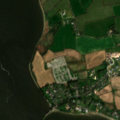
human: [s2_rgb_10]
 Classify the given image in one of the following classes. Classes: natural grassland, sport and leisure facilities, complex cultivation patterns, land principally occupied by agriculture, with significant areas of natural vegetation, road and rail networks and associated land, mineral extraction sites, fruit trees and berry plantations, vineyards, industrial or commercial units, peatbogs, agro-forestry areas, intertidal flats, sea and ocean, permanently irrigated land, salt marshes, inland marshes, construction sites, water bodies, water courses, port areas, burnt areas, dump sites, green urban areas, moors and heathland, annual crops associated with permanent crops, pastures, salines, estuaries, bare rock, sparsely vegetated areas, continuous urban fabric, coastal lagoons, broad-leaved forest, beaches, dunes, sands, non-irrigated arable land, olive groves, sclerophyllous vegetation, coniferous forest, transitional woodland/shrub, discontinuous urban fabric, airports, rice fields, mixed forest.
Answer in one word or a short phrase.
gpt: discontinuous urban fabric, pastures, estuaries